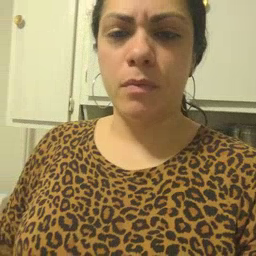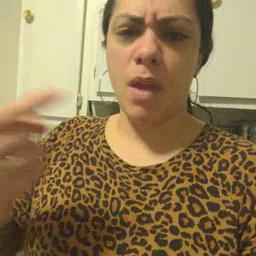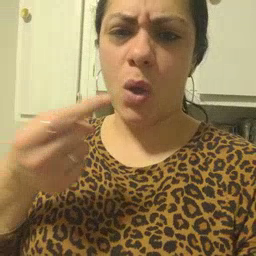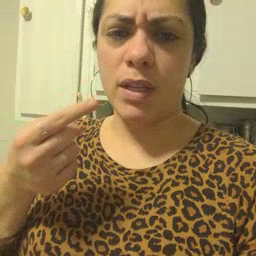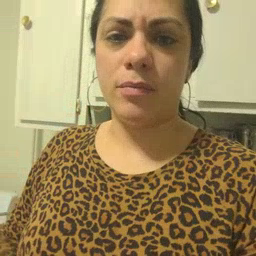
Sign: owie